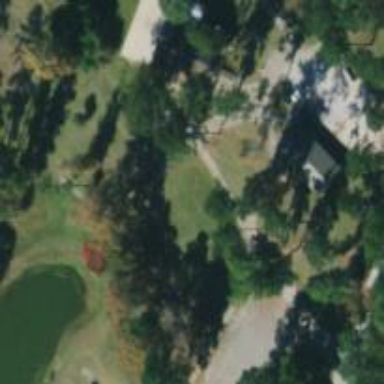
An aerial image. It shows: Path for both roads and golfers.